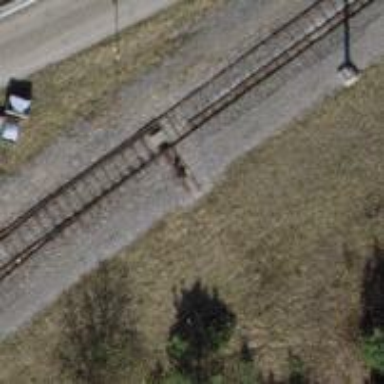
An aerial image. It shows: Railway switch.